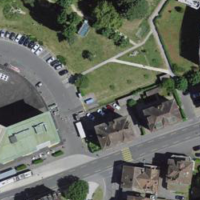
EUNIS habitat code: 54
Species observed at this site:
Pinus sylvestris